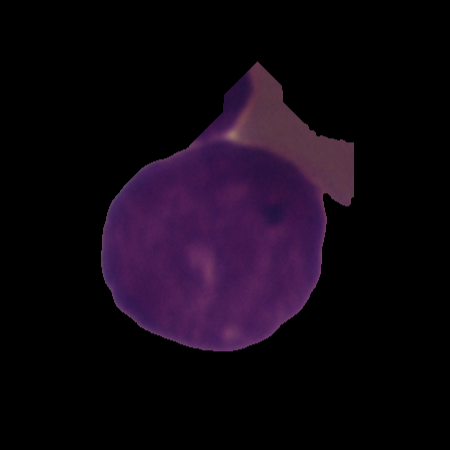
Label: healthy